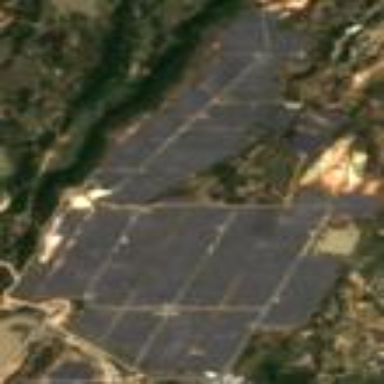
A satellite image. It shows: Solar power generator with photovoltaic panels.